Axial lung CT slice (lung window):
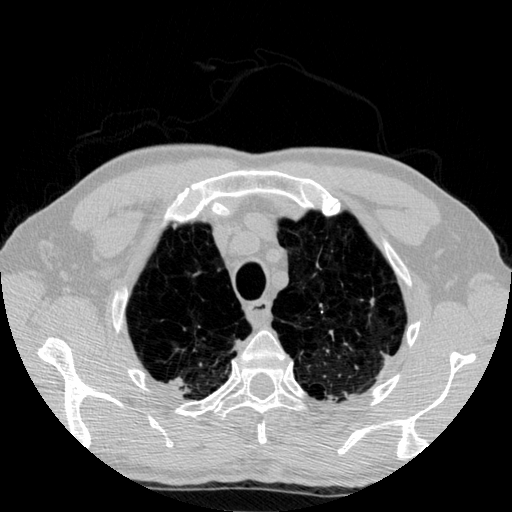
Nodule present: no